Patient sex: M
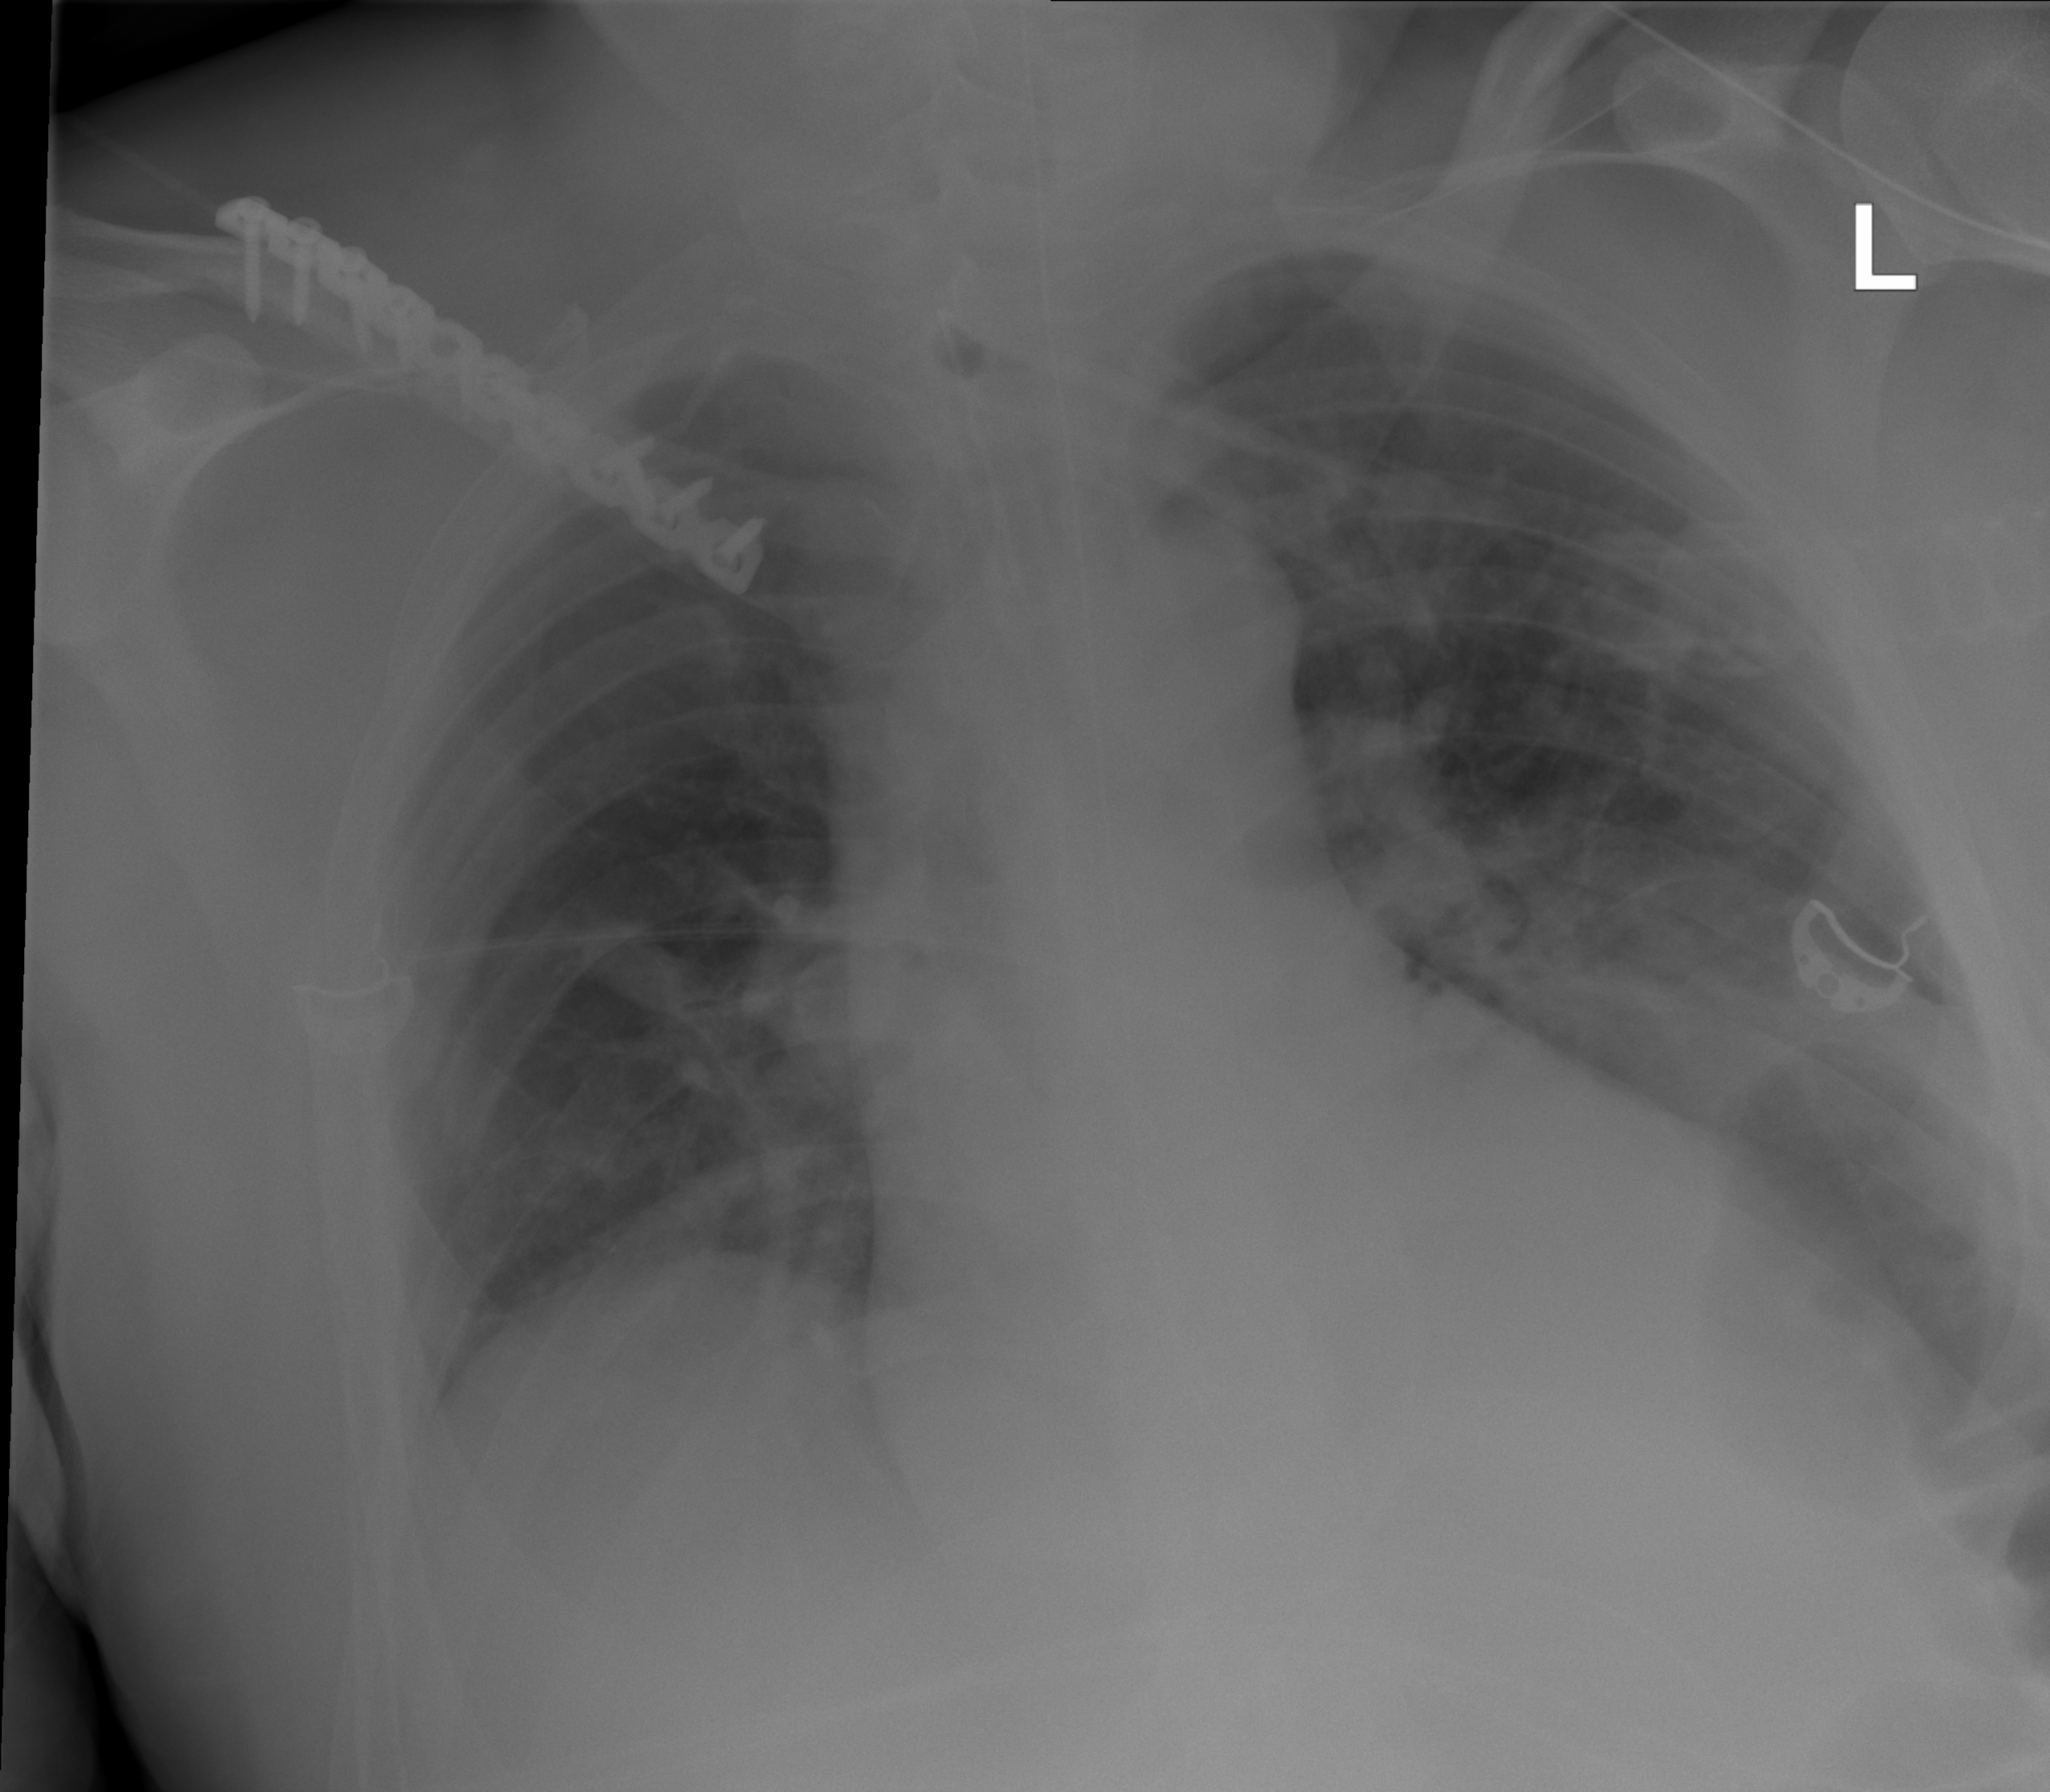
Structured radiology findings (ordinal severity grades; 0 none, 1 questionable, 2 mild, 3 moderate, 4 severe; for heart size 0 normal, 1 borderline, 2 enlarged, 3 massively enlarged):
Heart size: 0
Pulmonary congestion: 0
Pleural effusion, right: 0
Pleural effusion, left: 0
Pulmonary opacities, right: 0
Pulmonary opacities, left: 2
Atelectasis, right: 1
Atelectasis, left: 2